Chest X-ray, PA view. Patient: 66 years old, sex M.
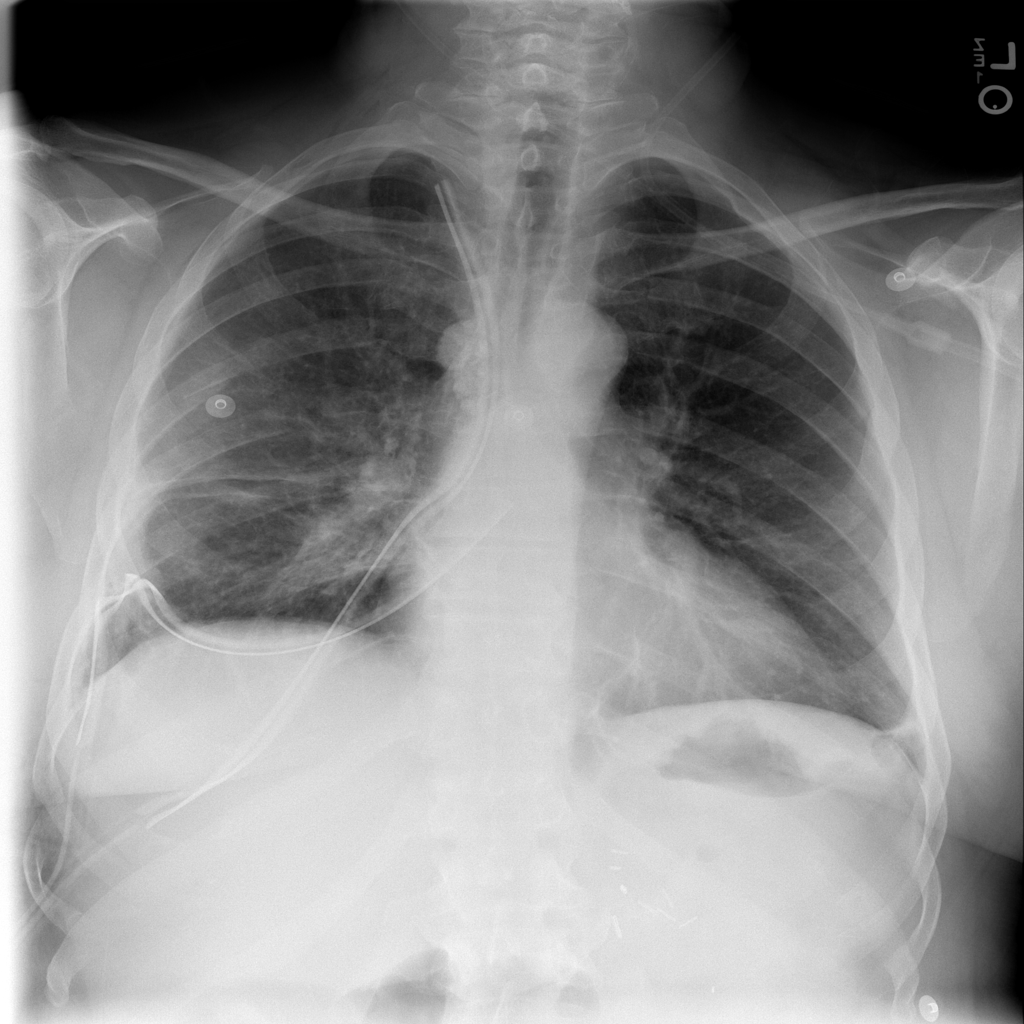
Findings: Atelectasis, Nodule